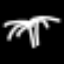
Label: palm tree